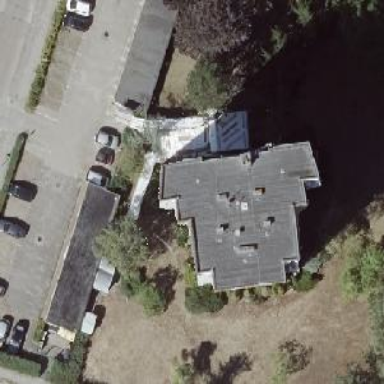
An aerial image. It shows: Block of apartments with flat roof colored in dark grey.